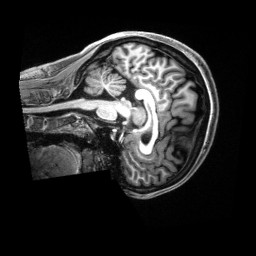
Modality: T1w
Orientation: sagittal
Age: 19
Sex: female
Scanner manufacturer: siemens
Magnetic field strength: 3 T
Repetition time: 2.5 s
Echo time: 0.00222 s